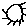
Label: sun